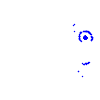
Particle: pion